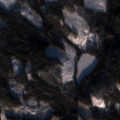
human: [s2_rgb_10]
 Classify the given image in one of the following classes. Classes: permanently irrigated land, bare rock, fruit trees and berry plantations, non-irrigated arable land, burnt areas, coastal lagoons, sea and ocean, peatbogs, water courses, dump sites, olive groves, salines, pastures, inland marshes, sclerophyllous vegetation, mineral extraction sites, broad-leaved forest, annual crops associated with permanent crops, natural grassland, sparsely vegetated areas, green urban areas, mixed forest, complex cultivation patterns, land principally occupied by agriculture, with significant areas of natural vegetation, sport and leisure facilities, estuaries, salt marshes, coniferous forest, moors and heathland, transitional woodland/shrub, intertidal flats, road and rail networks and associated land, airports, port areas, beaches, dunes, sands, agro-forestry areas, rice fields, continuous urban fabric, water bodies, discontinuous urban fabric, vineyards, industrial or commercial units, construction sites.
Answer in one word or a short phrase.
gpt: coniferous forest, mixed forest, transitional woodland/shrub